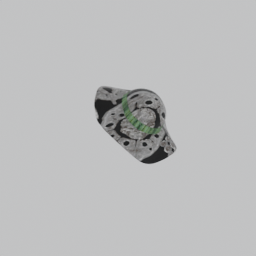
Label: people